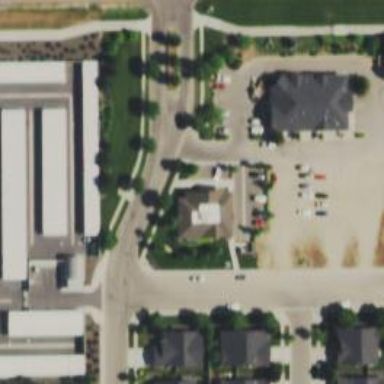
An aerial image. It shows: Veterinary facility.